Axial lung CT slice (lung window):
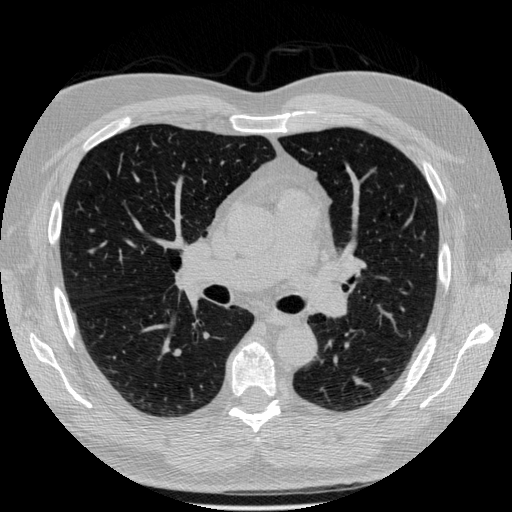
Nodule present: no